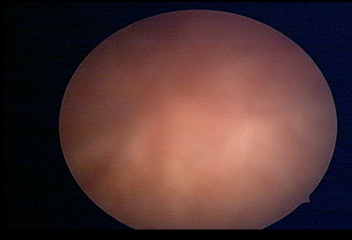
Modality: WLC
Class: Normal mucosa
Bladder cancer association: No